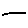
Label: line